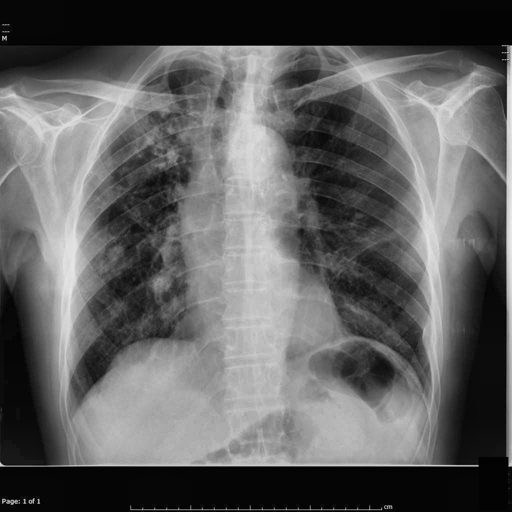
Finding: TUBERCULOSIS